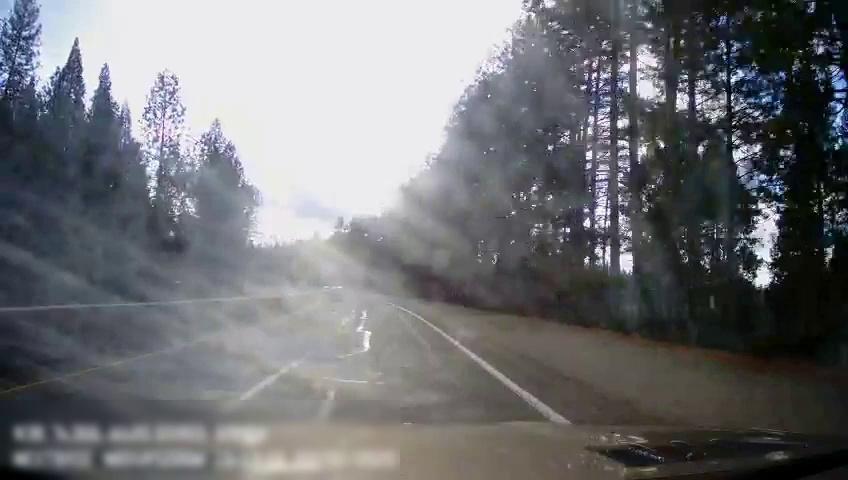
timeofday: Day
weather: Sunny
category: Drivable Space
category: Vehicles | SUV
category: Lanes | Alternate Lane
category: Lanes | Current Lane
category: Lanes | Alternate Lane